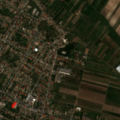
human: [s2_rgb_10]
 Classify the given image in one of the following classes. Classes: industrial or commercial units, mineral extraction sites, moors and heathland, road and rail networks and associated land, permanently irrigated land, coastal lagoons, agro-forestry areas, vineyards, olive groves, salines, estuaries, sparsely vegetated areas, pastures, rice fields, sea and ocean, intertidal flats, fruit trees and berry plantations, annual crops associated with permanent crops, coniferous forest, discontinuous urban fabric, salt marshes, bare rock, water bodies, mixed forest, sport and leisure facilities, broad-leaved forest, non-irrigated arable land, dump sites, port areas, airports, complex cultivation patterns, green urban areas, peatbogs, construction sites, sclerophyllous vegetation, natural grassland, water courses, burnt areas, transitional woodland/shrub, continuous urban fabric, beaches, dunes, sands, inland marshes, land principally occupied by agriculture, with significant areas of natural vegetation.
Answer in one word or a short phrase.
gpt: discontinuous urban fabric, non-irrigated arable land, complex cultivation patterns